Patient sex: M
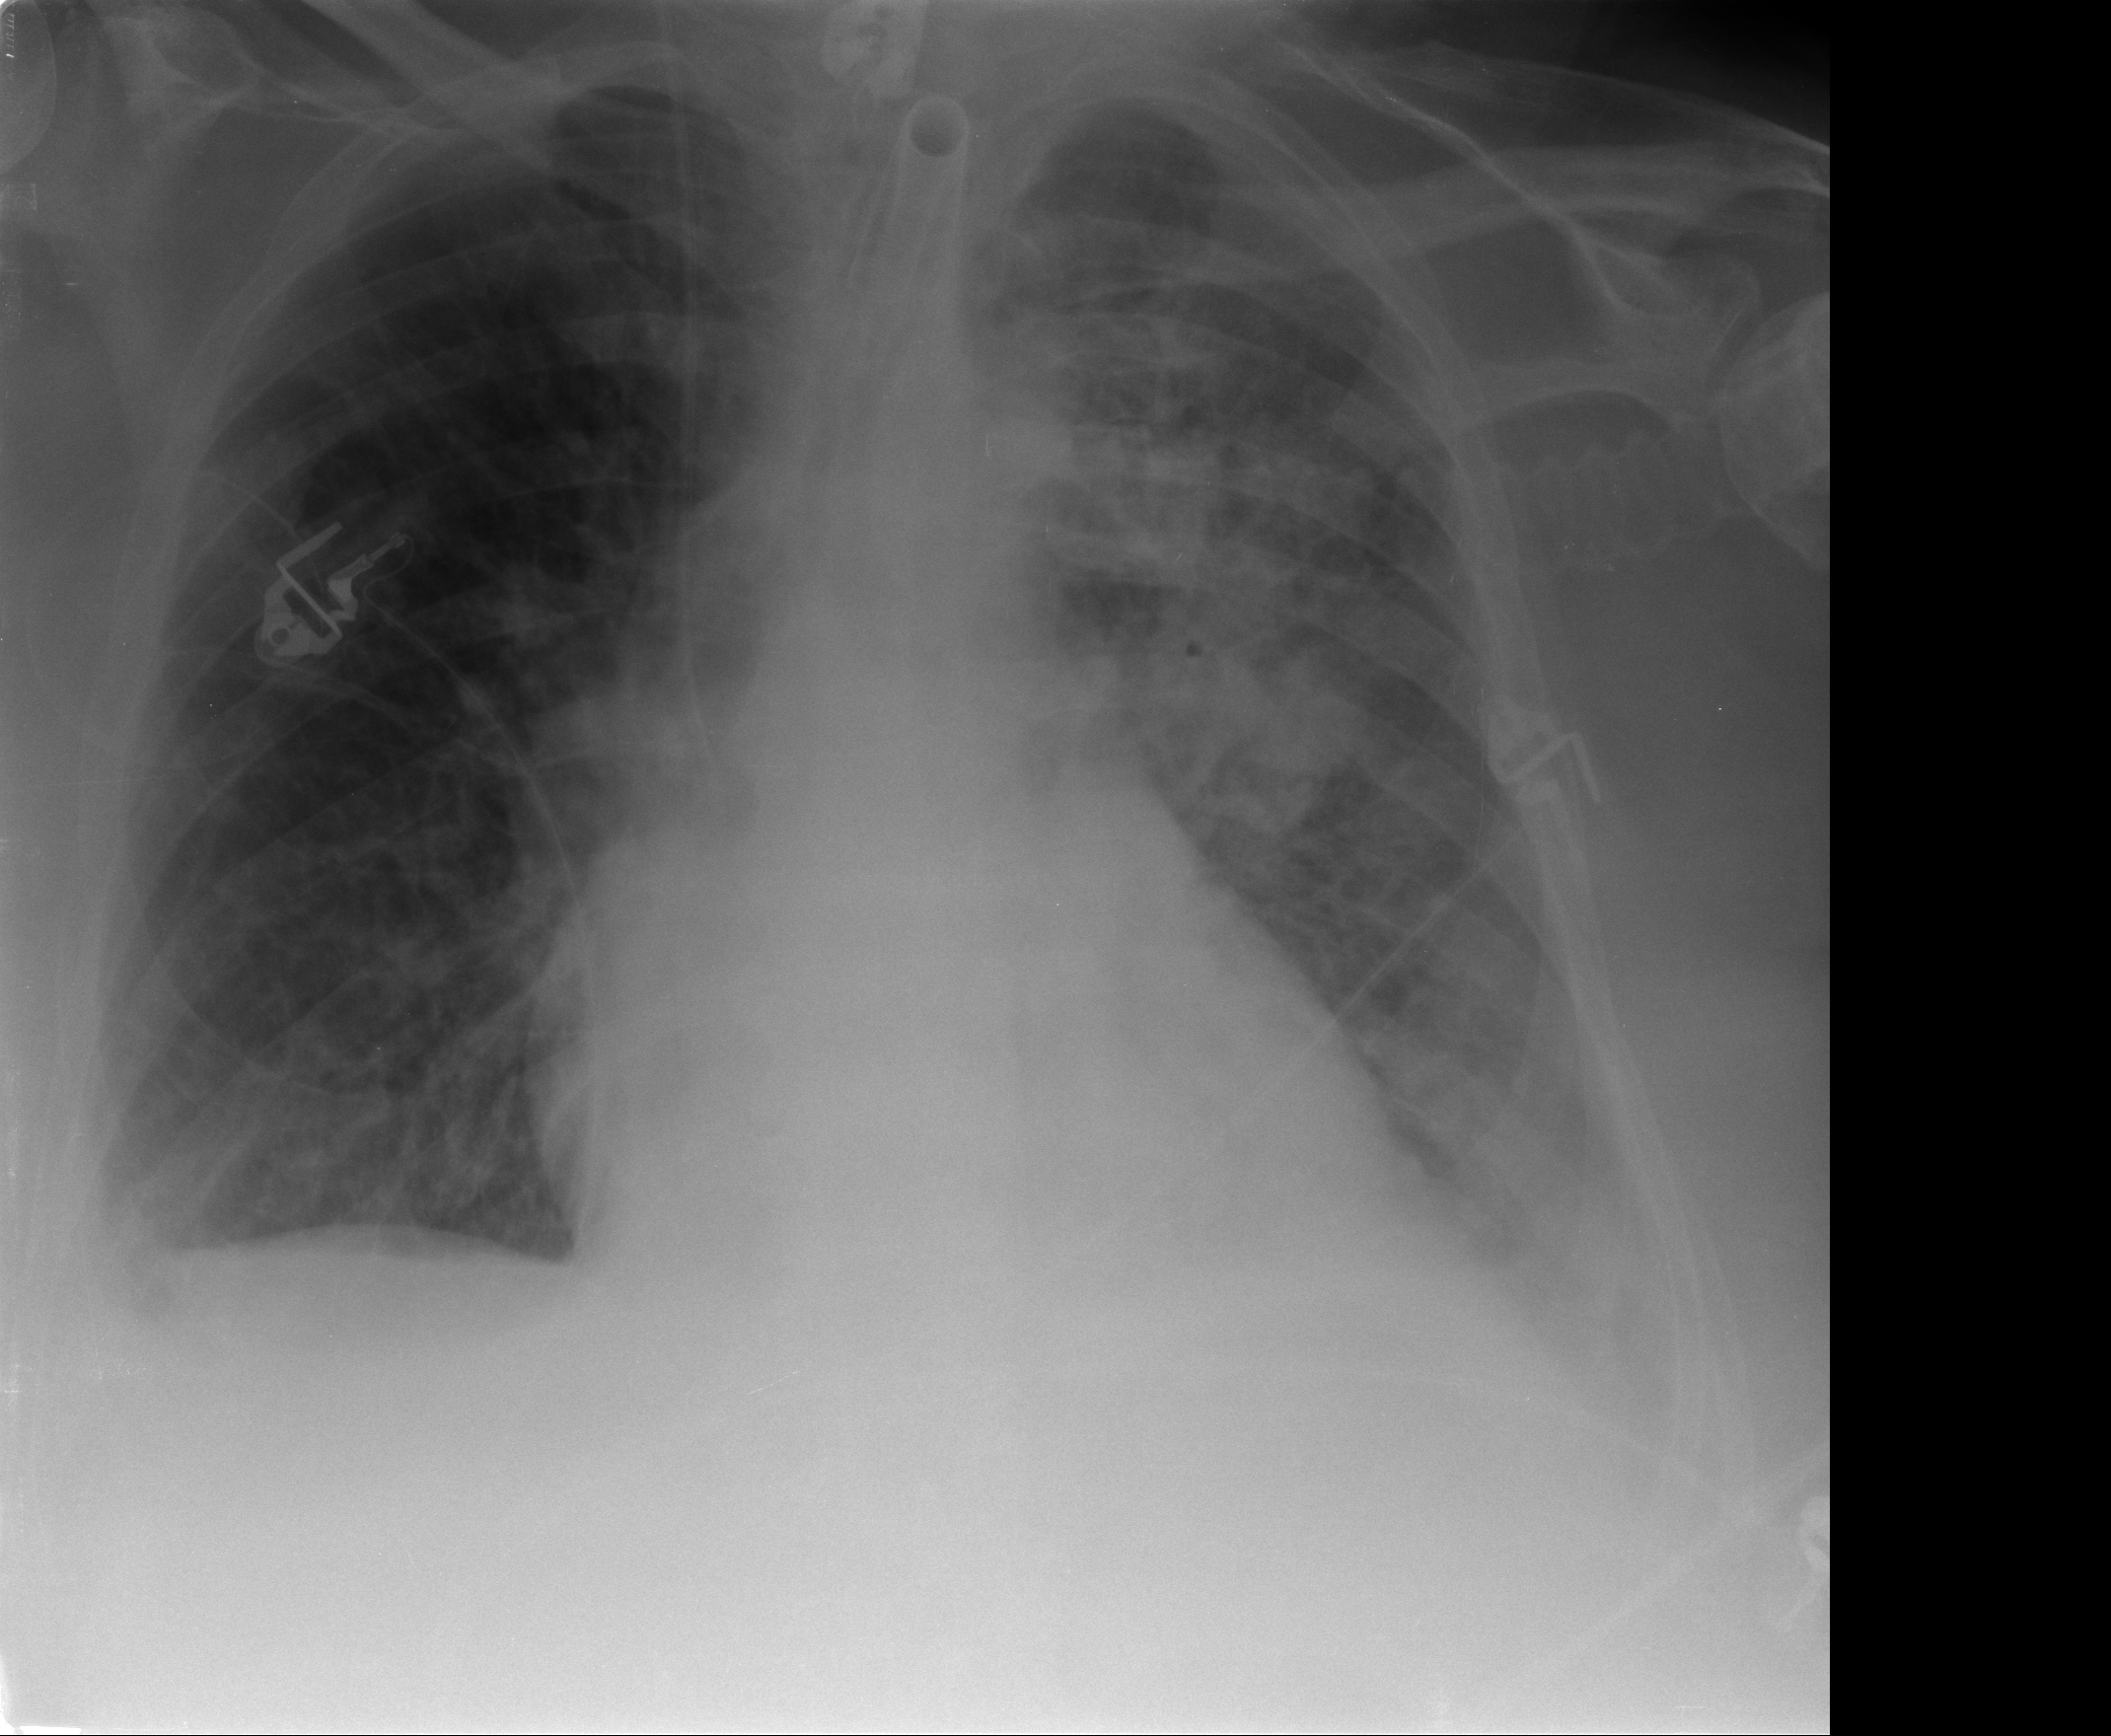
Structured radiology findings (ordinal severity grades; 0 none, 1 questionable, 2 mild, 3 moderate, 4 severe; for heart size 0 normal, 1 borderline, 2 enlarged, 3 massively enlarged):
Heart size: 2
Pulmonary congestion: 0
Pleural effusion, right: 1
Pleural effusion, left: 2
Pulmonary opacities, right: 0
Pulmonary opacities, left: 3
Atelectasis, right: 3
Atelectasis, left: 3